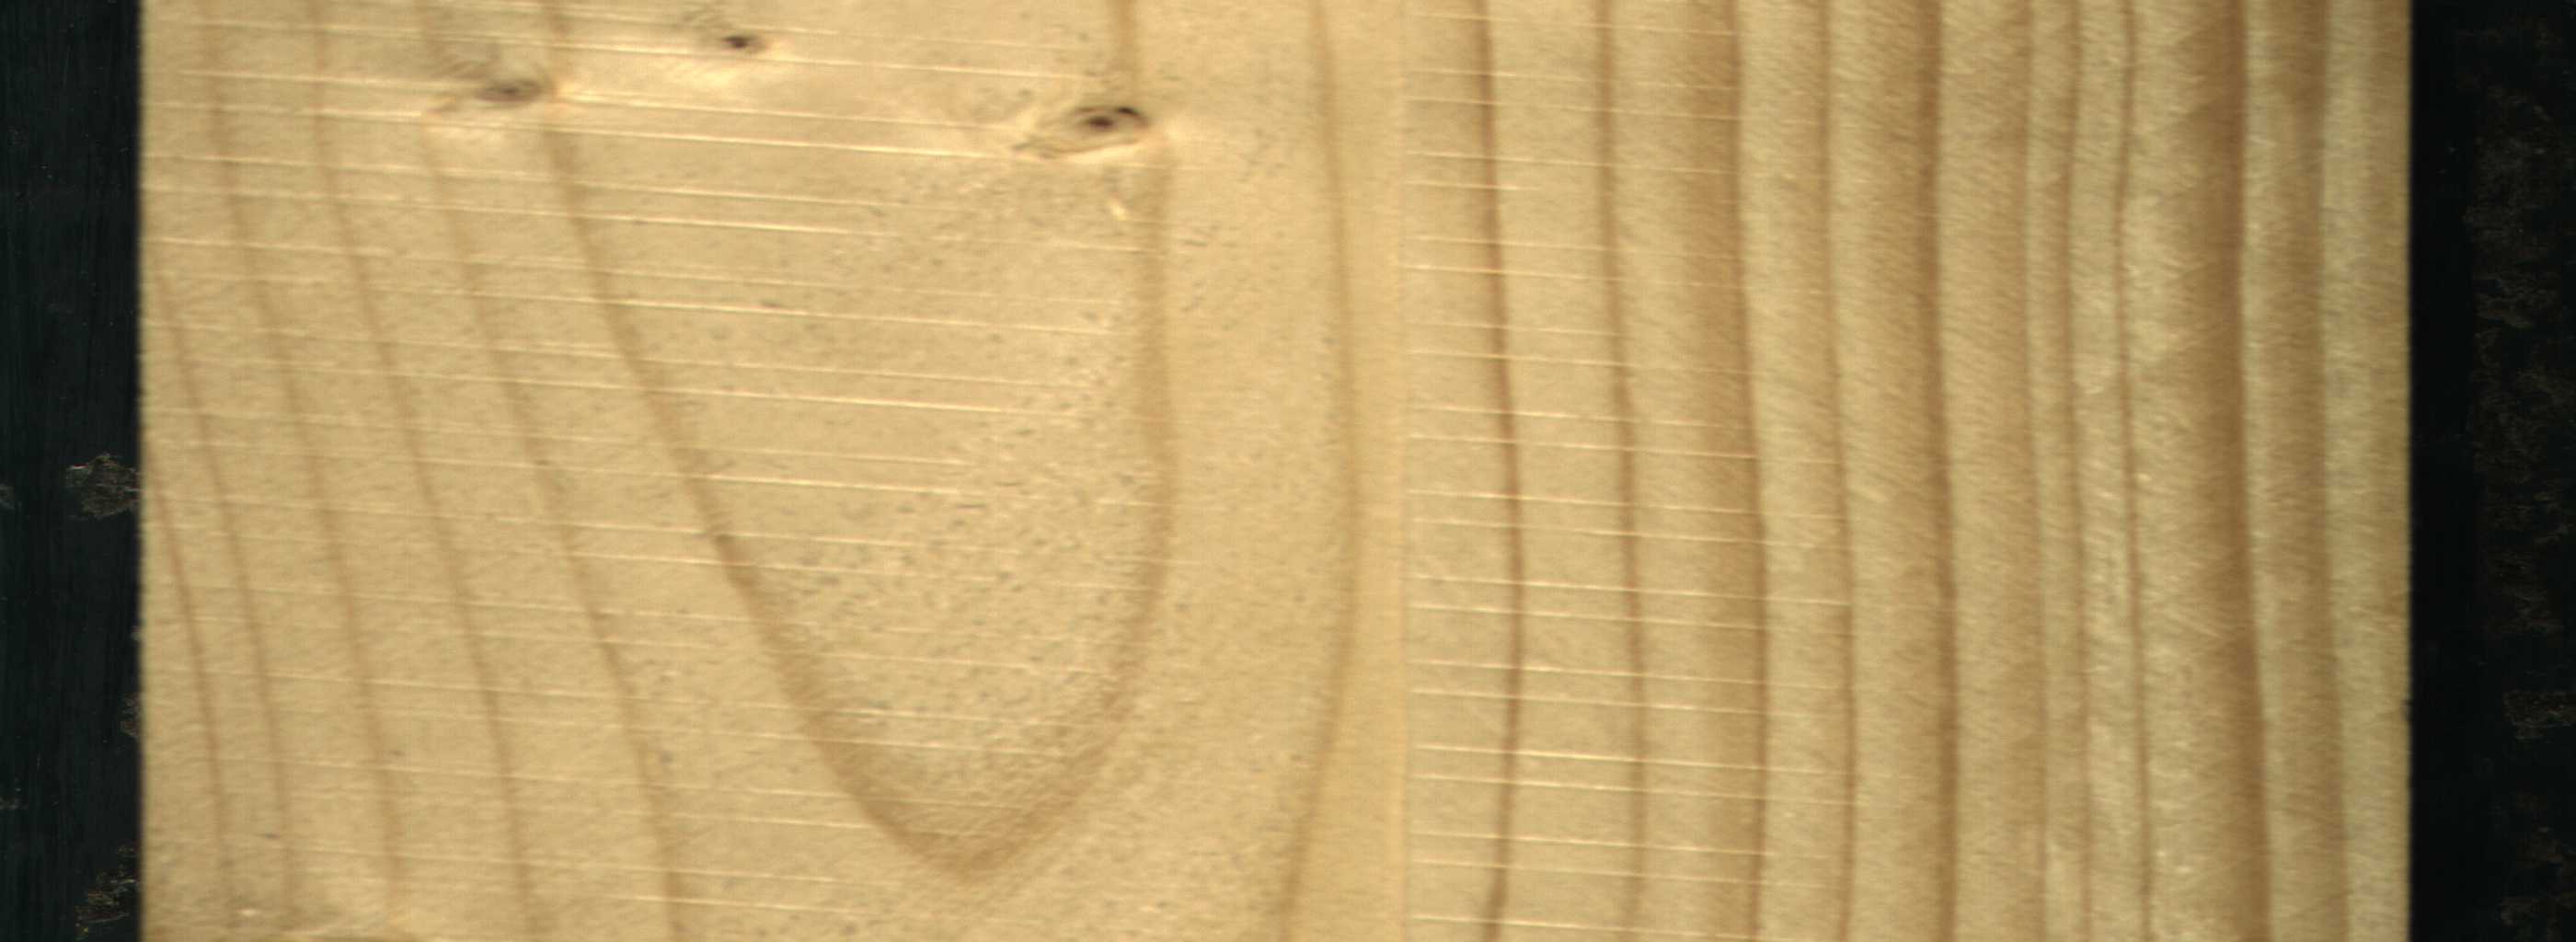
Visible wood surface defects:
Live_Knot
Live_Knot
Live_Knot